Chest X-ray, PA view. Patient: 57 years old, sex M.
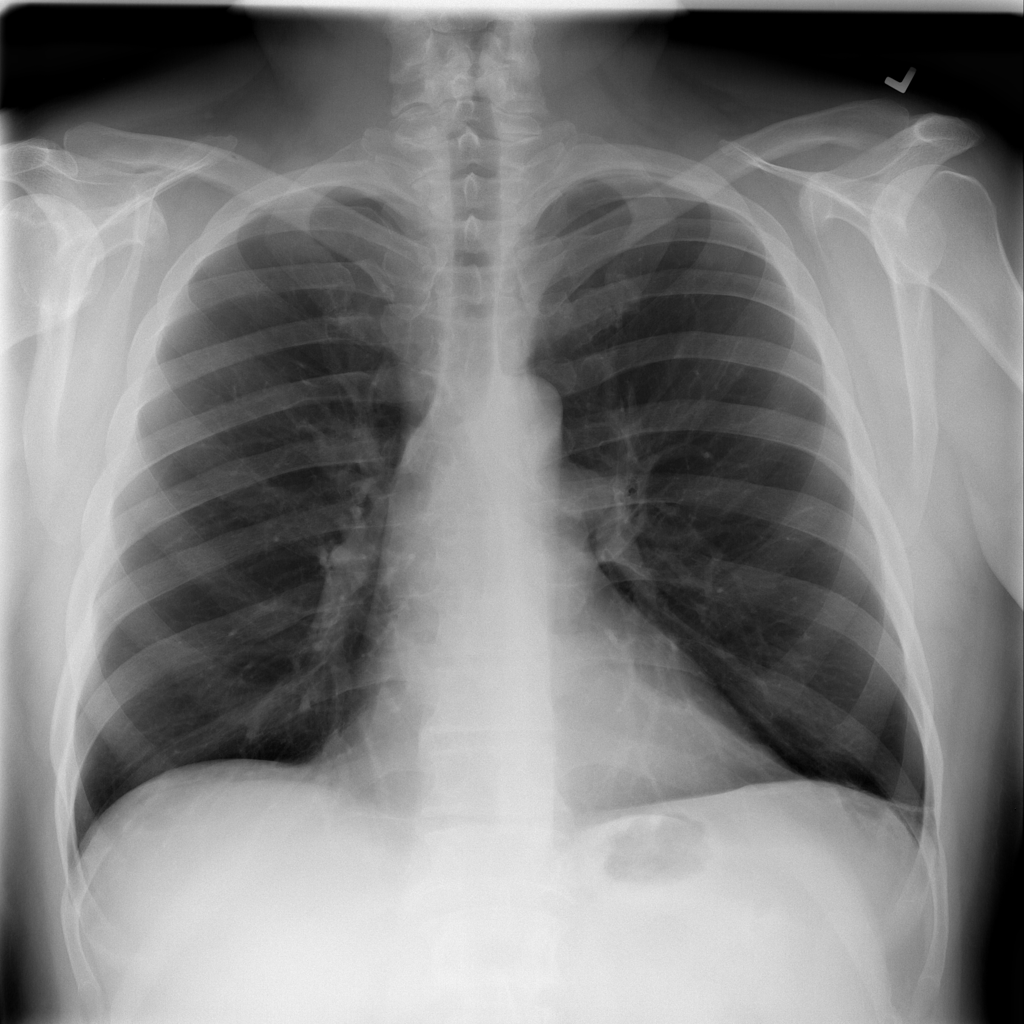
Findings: No Finding